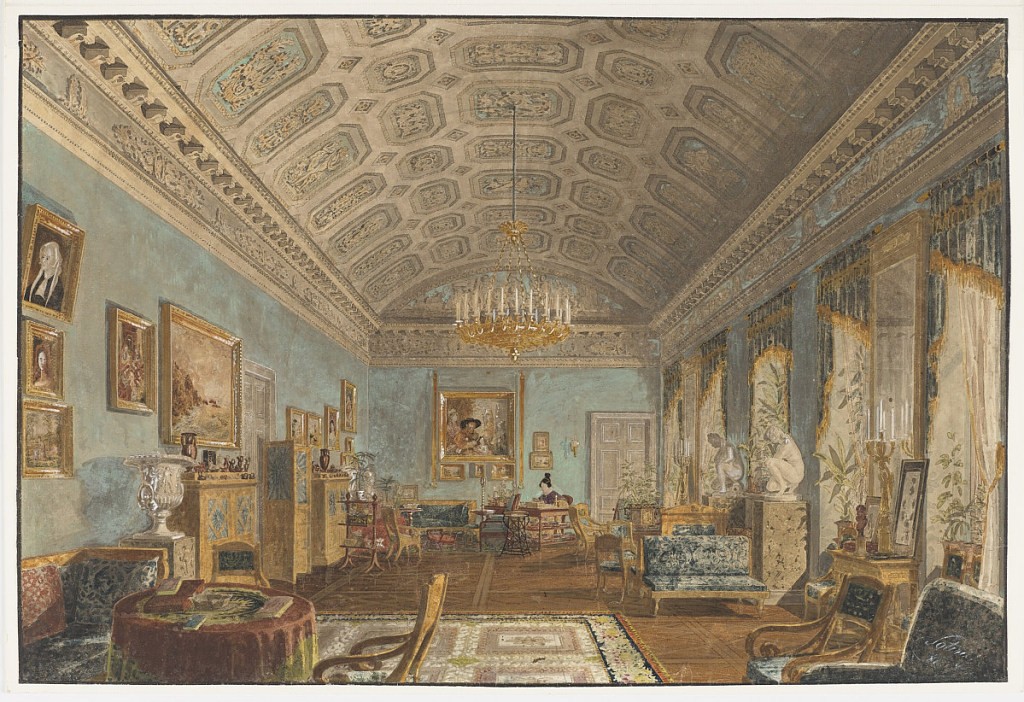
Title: The Study of Czarina Alexandra Feodorovna
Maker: Josef Sotira, Austrian, active in Austria and Russia, 1830 – 1840
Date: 1835
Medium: Brush and gray wash, watercolor, gouache, pen and black ink on off- white wove paper
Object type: Drawing
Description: This view depicts a room with a coffered, barrel-vaulted ceiling and furniture in the Russian taste (1820-1830). On display are a large collection of paintings, two marble sculptures of the Crouching Venus flanking the window, and potted plants, urns and vases. The Czarina is seated at her writing table at the far end of the room.